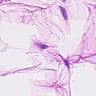
Metastatic tissue present: no